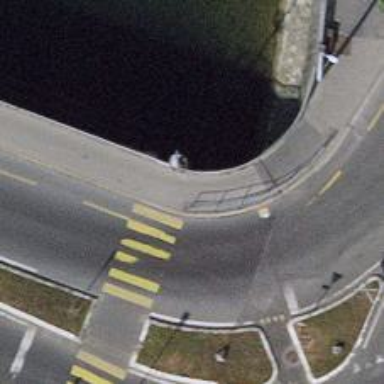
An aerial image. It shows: Sidewalk on asphalt footway bridge.